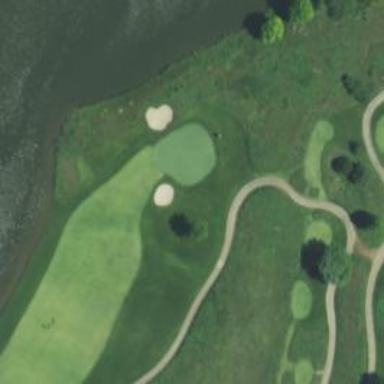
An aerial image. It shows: Golf hole.